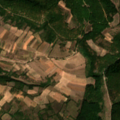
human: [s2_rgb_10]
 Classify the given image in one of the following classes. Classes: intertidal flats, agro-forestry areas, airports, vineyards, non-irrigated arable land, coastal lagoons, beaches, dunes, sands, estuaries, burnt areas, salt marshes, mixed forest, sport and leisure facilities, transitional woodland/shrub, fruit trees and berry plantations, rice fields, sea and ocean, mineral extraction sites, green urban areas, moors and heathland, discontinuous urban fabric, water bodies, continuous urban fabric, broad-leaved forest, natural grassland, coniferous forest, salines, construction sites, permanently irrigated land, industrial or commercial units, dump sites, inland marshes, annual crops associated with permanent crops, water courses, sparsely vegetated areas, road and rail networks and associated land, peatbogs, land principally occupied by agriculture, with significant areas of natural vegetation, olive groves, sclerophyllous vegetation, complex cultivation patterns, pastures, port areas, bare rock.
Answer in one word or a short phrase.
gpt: complex cultivation patterns, land principally occupied by agriculture, with significant areas of natural vegetation, broad-leaved forest